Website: walmart
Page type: billing-address
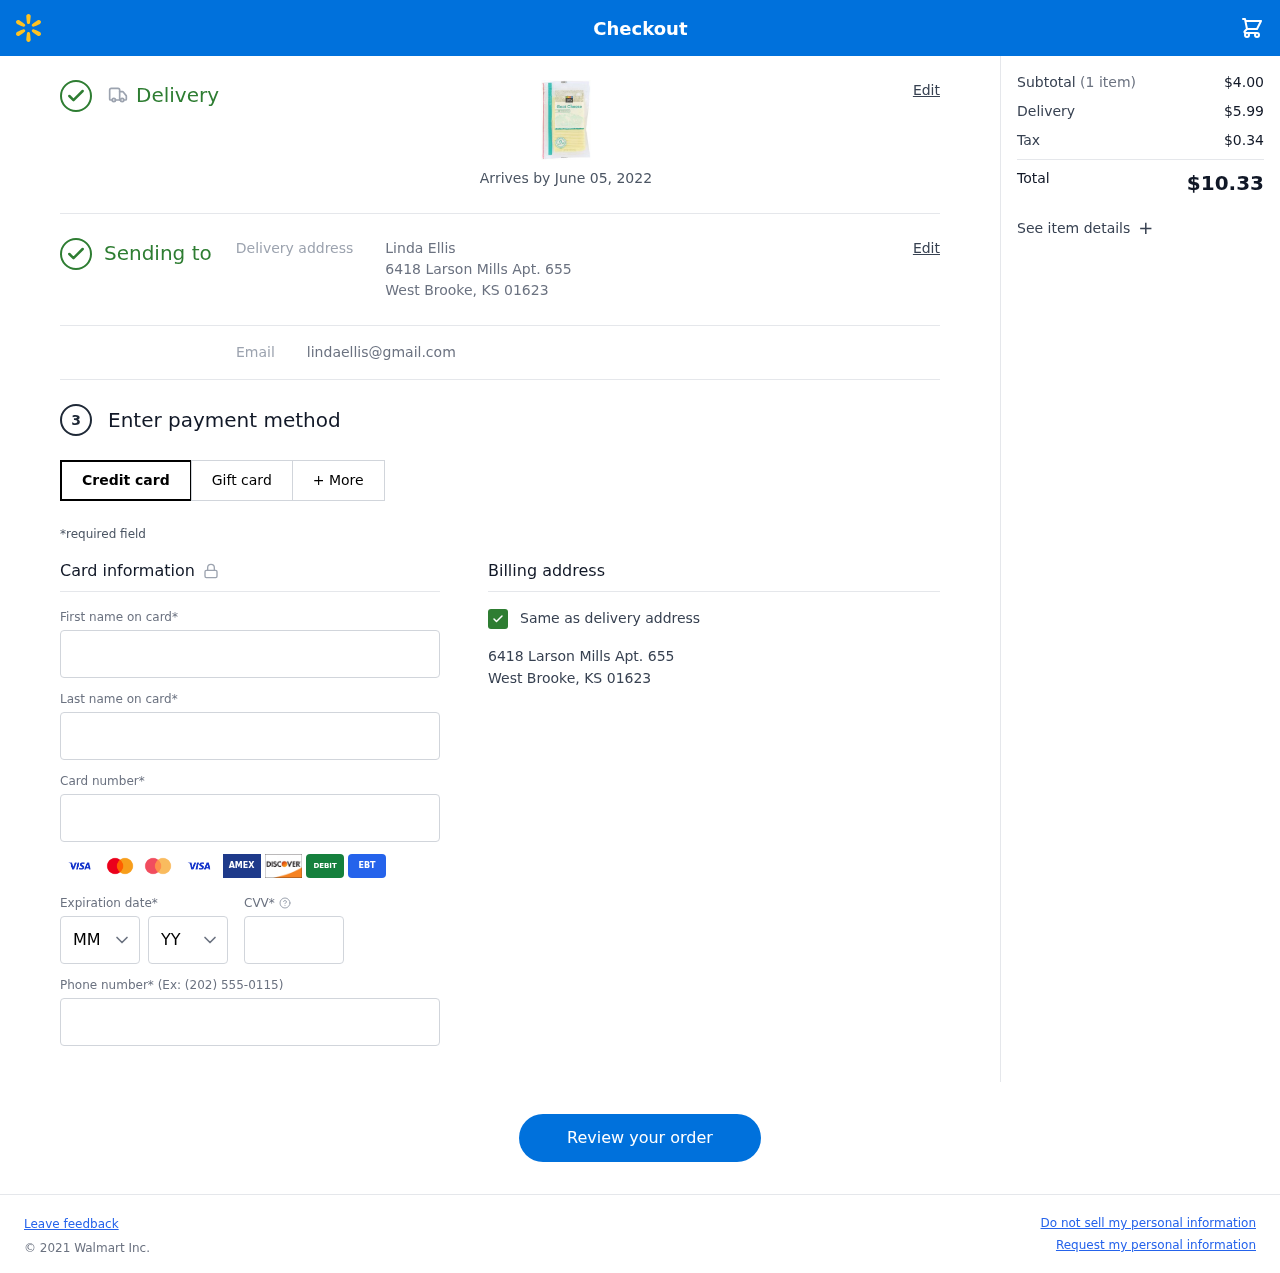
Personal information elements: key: PII_CARD_CVV
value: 9905
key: PII_CARD_EXPIRY_MONTH
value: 04
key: PII_CARD_EXPIRY_YEAR
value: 26
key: PII_CARD_NUMBER
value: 3781 5184 0747 120
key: PII_EMAIL
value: lindaellis@gmail.com
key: PII_FIRSTNAME
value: Linda
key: PII_FULLNAME
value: Linda Ellis
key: PII_LASTNAME
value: Ellis
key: PII_PHONE
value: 7017471692
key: PII_STREET
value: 6418 Larson Mills Apt. 655
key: PII_CITY_STATE_ZIP
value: West Brooke, KS 01623
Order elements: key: ORDER_DELIVERY_DATE
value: Arrives by June 05, 2022
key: ORDER_NUM_ITEMS
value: (1 item)
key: ORDER_SUBTOTAL
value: $4.00
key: ORDER_SHIPPING_COST
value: $5.99
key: ORDER_TAX
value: $0.34
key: ORDER_TOTAL
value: $10.33